Question: What is the value of the measurement in the image?
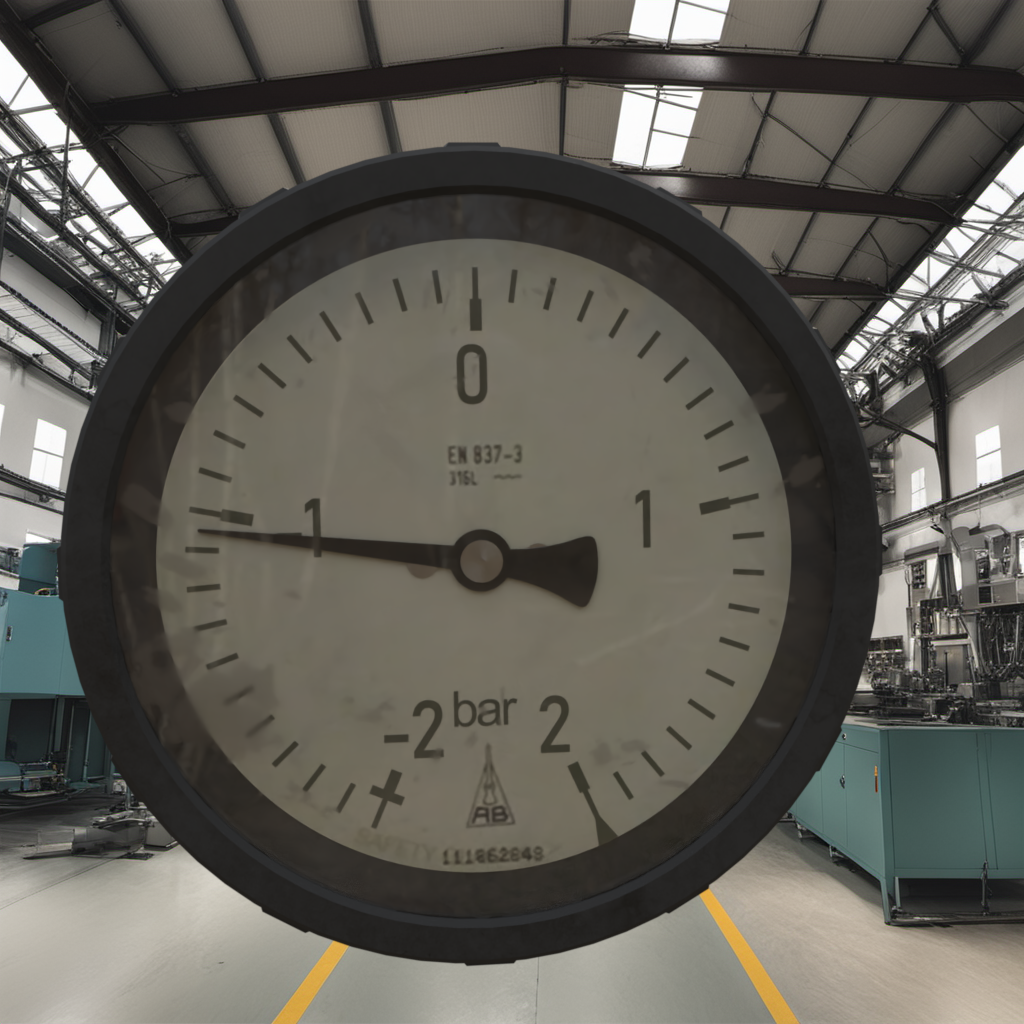
Answer: The result is -1.1
Question: What is the range of the measurement shown in the image?
Answer: The range is from -2 to 2
Question: What is the minimum and maximum value range of this measurement?
Answer: The minimum value is -2 and the maximum value is 2